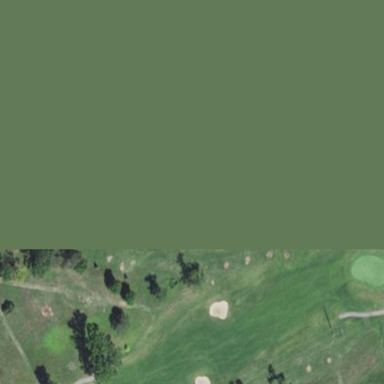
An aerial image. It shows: Grassy golf fairway.